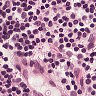
Metastatic tissue present: no